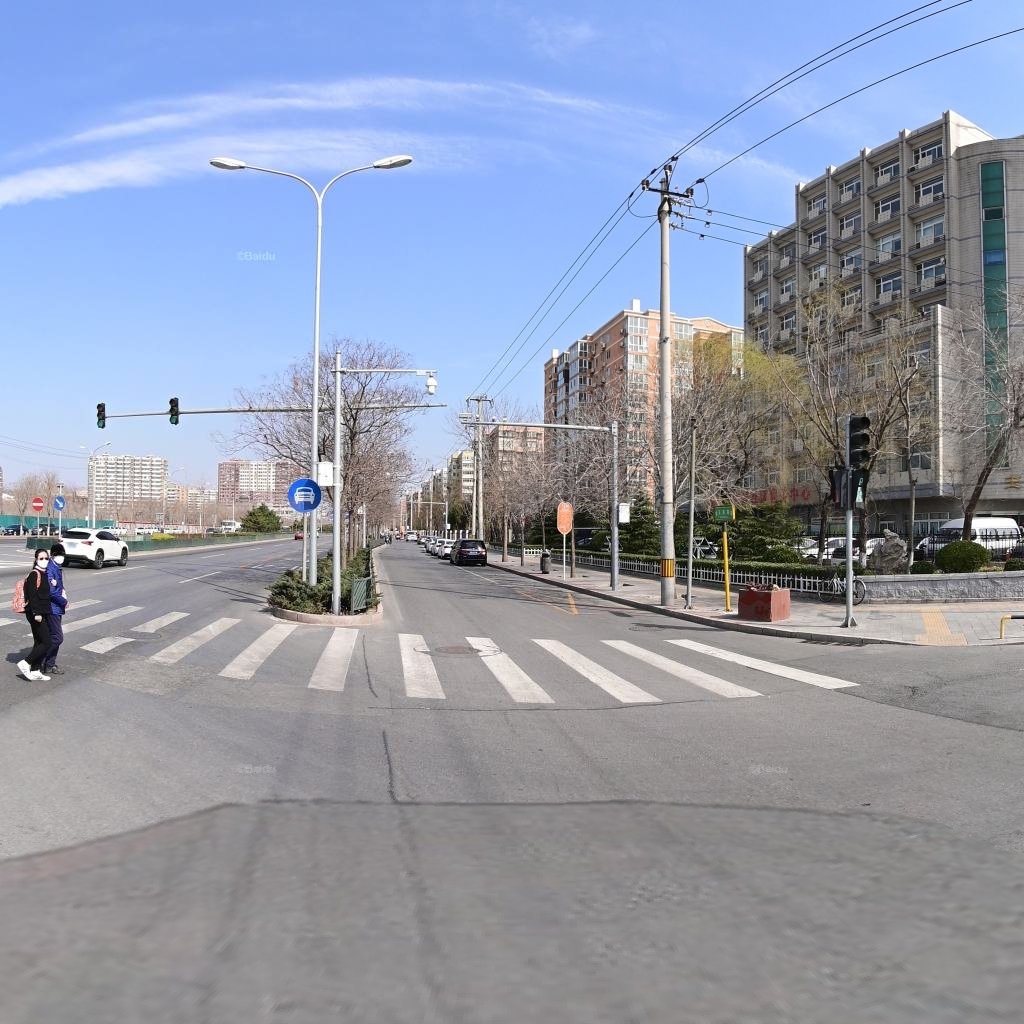
Region: Haidian
Road damage annotations: longitudinal patch, longitudinal patch, transverse patch, manhole cover, manhole cover